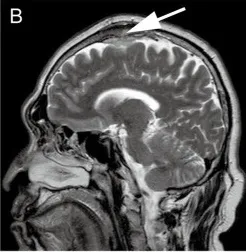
Preoperative MRI confirmed the tumor's location (white arrow), with T1 low signal and T2 equal high signal, invading the skull and compressing brain tissue locally (A-C).
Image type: radiology (mri)